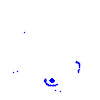
Particle: electron